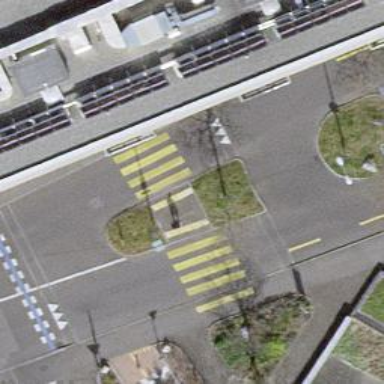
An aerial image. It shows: Marked crossing with zebra stripes on the road.